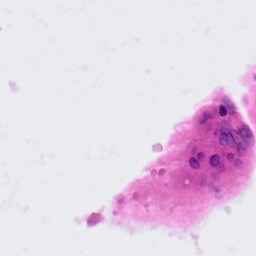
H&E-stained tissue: Colon